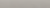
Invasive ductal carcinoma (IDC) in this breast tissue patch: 0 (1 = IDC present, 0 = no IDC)